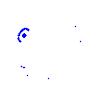
Particle: pion